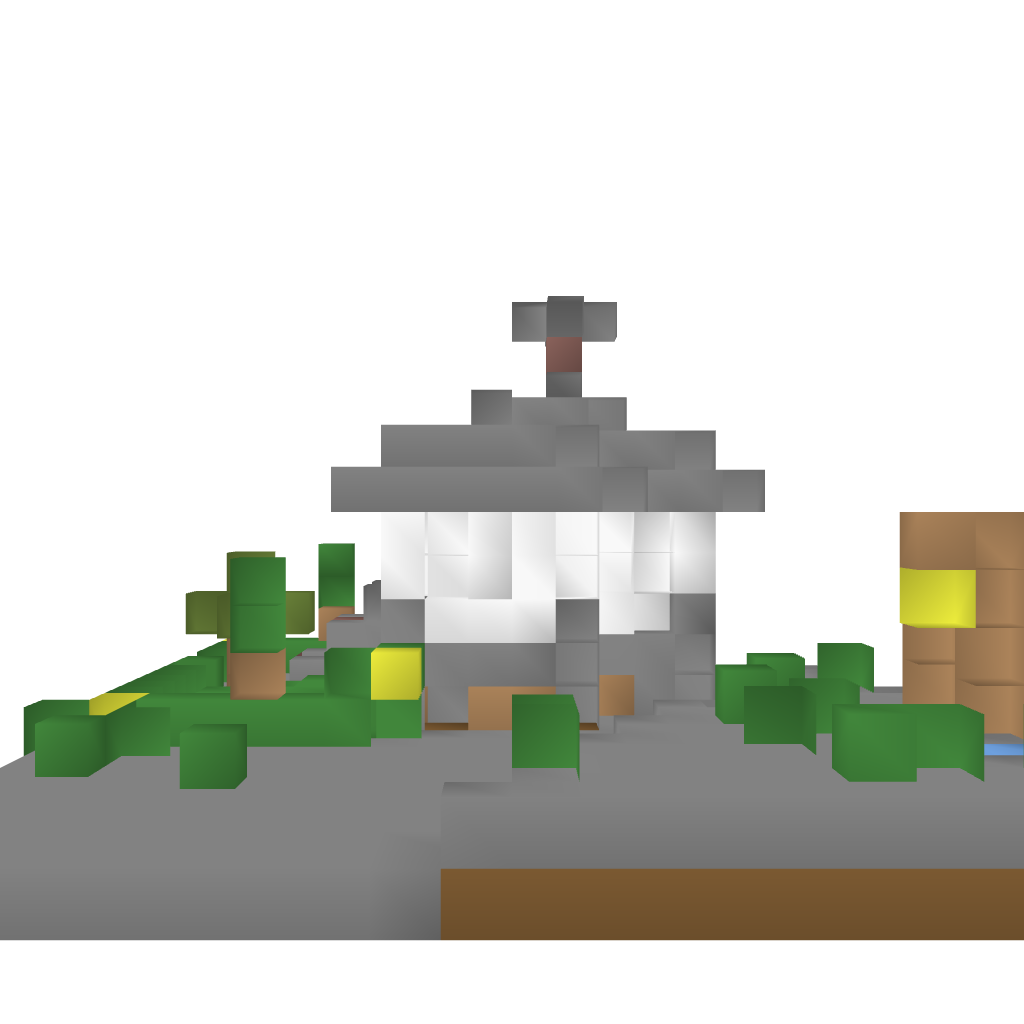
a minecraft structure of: Small Modern House bad low quality